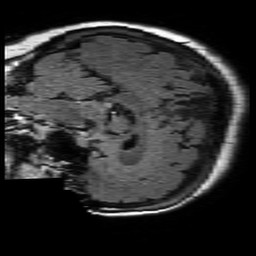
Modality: FLAIR
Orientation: sagittal
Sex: female
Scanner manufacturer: philips
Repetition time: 11 s
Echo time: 0.125 s